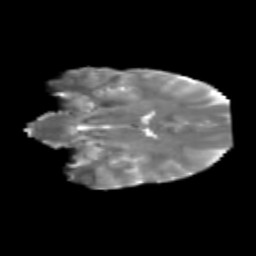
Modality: T2w
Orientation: coronal
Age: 26
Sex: female
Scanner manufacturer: siemens
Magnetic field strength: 3 T
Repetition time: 1.8 s
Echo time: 0.07 s